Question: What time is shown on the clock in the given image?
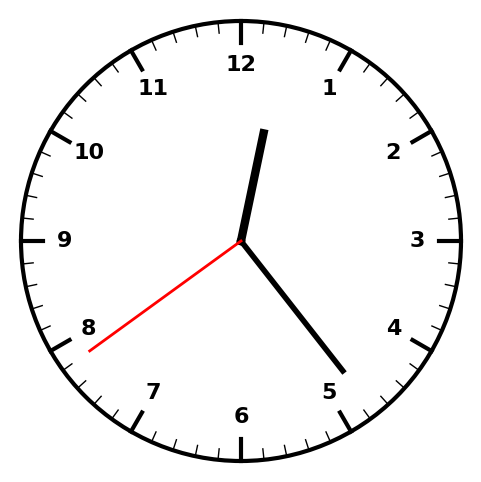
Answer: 12:23:39